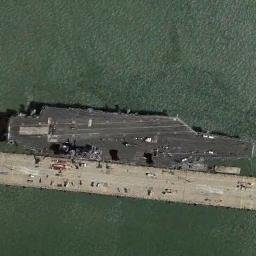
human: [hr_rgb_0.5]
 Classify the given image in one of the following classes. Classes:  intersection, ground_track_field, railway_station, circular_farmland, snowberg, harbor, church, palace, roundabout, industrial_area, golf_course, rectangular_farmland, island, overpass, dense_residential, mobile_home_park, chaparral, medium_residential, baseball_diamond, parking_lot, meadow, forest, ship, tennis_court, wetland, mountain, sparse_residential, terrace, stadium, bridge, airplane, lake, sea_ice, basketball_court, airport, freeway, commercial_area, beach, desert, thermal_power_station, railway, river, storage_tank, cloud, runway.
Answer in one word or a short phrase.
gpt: ship